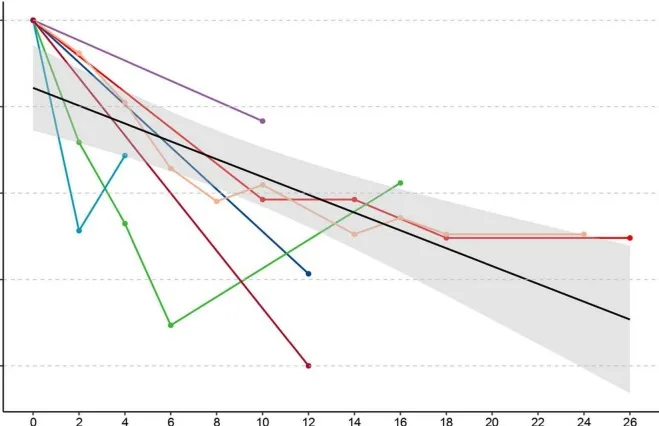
Individual data about the evolution of BFCRS score according to the cumulative number of tDCS sessions. Case 2, for whom catatonia severity was assessed using Kanner scale, is not shown in this figure. In black, the regression line of the scatter plot.
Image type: chart (chart)